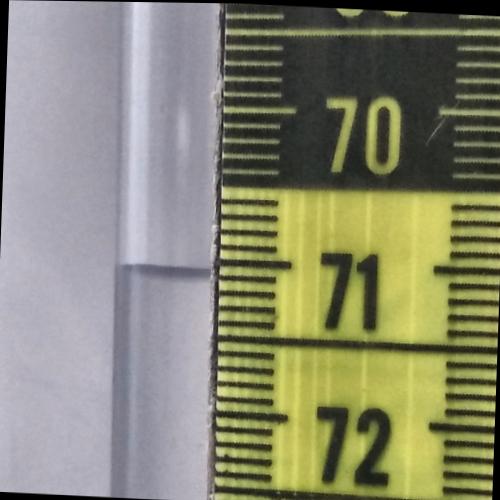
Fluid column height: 71.1 cm